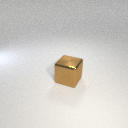
large brown metal cube